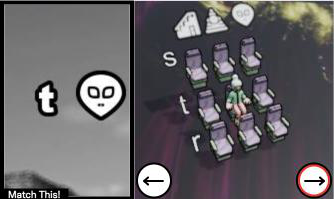
Task: seats
Answer: no